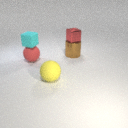
small red metal cube above large brown metal cylinder